Aerial crown-view tile of a tropical tree (Barro Colorado Island, Panama), acquired 20250124:
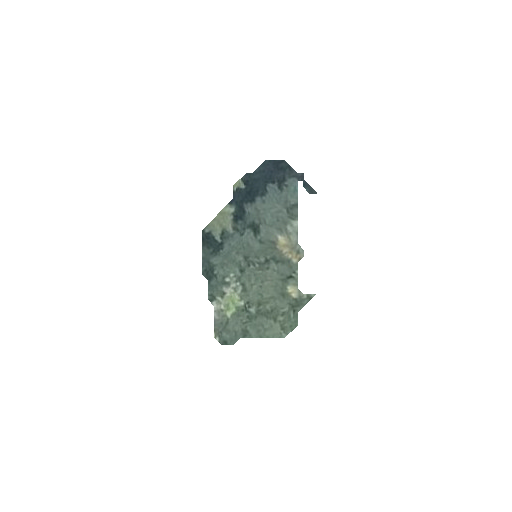
Species: Alseis blackiana
GBIF accepted scientific name: Alseis blackiana
Crown area: 21.308 m²